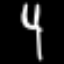
Label: fork